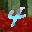
Label: 4